Question: Im trying to track an event that has 3 dimensions (user id, widget id,post id). Every click event must have its own row with a unique post id, user id and widget id so i can track the number of clicks per post. Extra: All the dimensions are set to have a scope of 'user'.
'''
ga('send', 'event', 'widget', 'click', 'uwp',
{
'dimension1': $user_id,
'dimension2': $widget_id,
'dimension3': $post_id
}
);
'''
I later query using the reporting api.
'''
$result = Analytics::query(
$start_date,
$end_date,
'ga:totalEvents',
array(
'dimensions' => 'ga:dimension3,ga:pagePath,ga:date,ga:eventAction',
'sort' => '-ga:date',
'filters' => 'ga:eventAction==click;ga:eventLabel==uwp;ga:dimension1=='.$user->id,
'max-results'=> '100'
));
'''
The result is incorrect all the clicks are being bundled up into 1 dimension, being dimension3 the post id.
Ex) If i click on a post of id 30 (dimension3 is set to 30) and a post of id 10 it will report that post of id 30 has 2 clicks or some older id has 2 clicks.
Google Analytics Dashbaord Picks:

As you can see from the pick i have 1 row with post id of 2 and 7 clicks, yet i sent events with many different post ids. (dimension3 == post id).
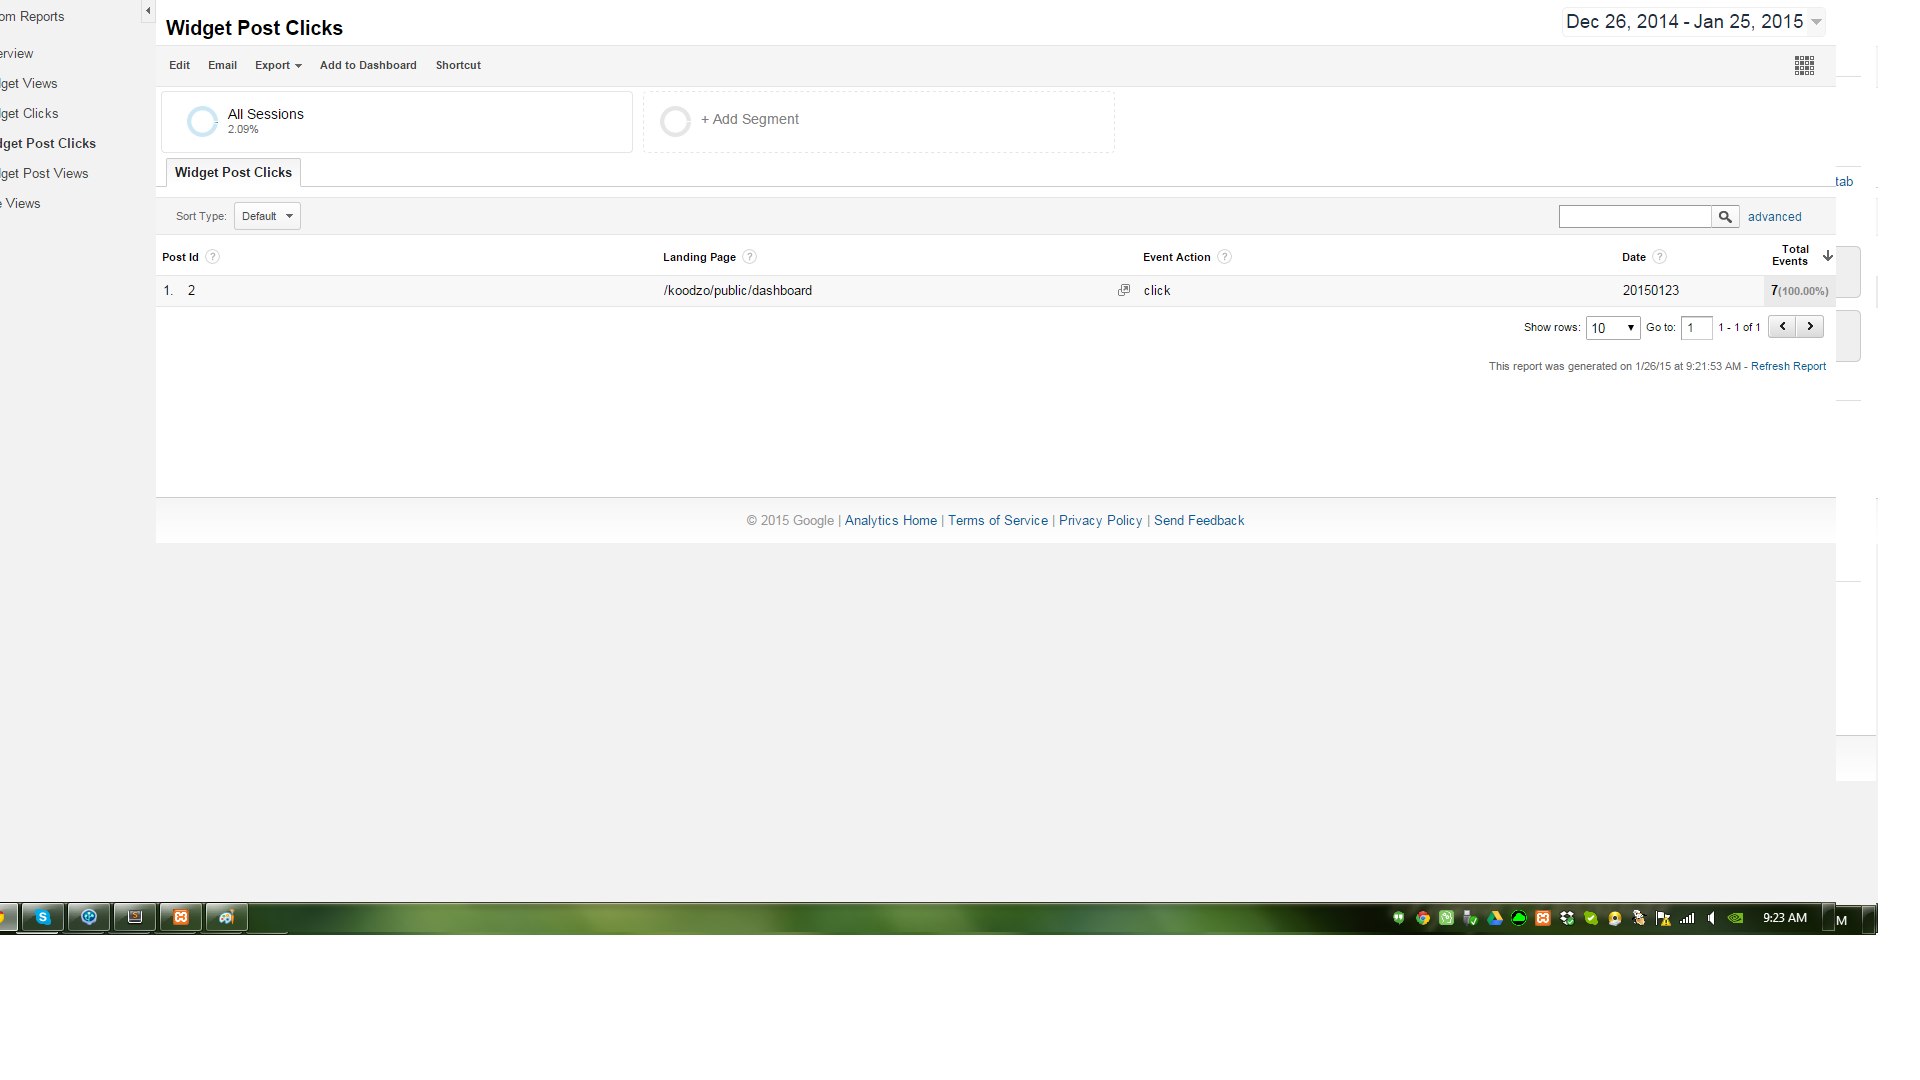
Answer: The problem here is that you are setting all of these dimensions to have a scope of user. Because of this, each dimension can only have one value per user. This is fine for the user id dimension, but for a dimension like post id, this is likely incorrect. Presumably, a user can view many post ids. Setting post id to user scope will cause the post id value to be overwritten with the latest post each time a new post is seen (which is why only one value is appearing in your report). You'll instead want to set post id to have a scope of hit, which will allow a different value to be sent on each event hit.
You can <URL>.
Read more about <URL>.